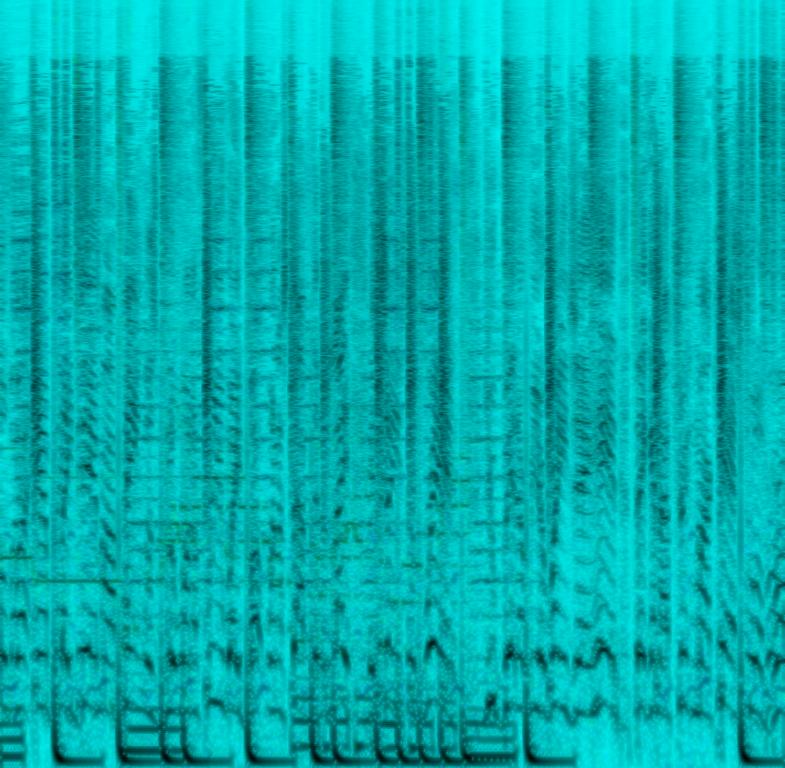
This is a hip-hop music piece. There is a male vocal rapping in the lead. The beat has a brass sample and a female voice sample. There is a strong bass sound. The rhythmic background is composed of a hip-hop electronic drum beat. There is an urban atmosphere. This piece could be playing in the soundtrack of a car street-racing video game.